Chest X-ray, PA view. Patient: 24 years old, sex M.
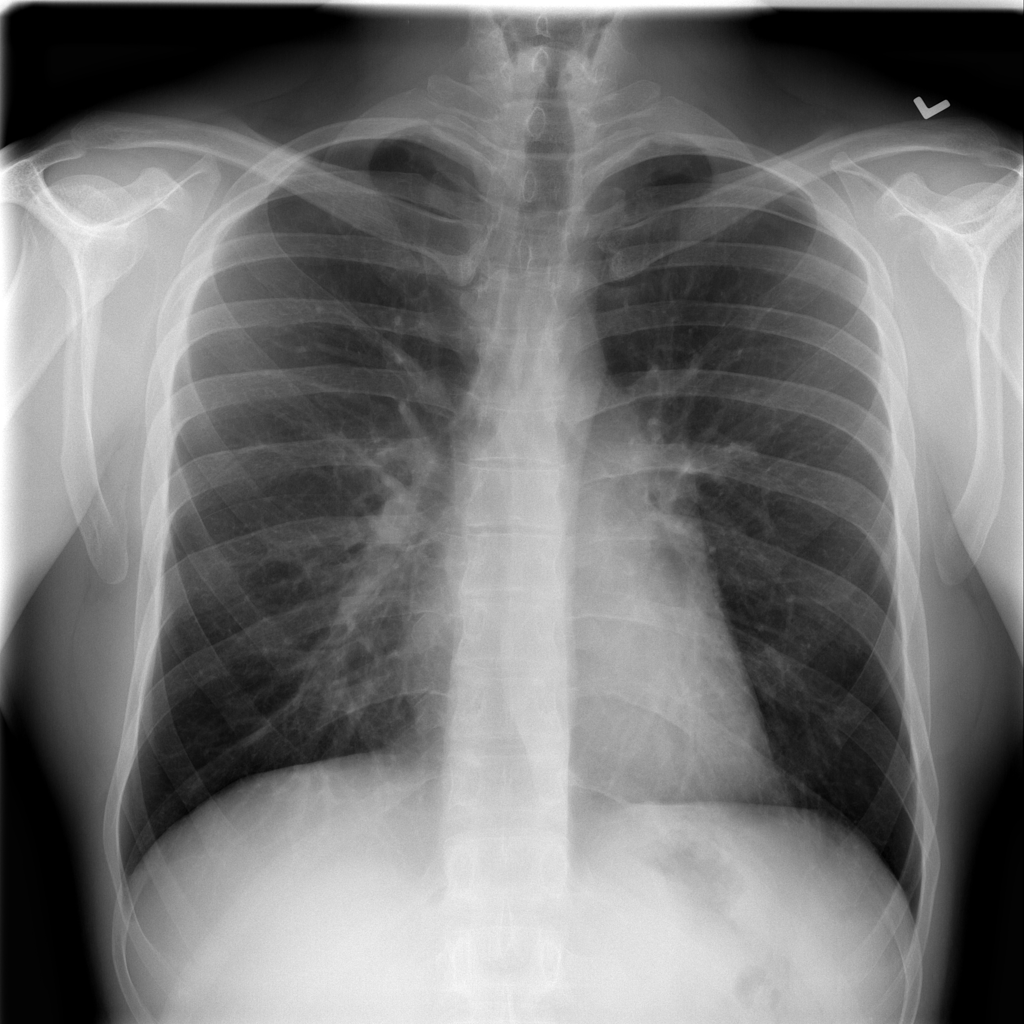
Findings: No Finding